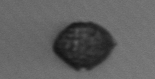
Label: Kryptoperidinium_triquetrum